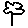
Label: flower